Question: I would like to find a way to traverse a directory tree in a bottom-up fashion using Python. The goal would be to find a single directory that would be an unknown distance above or below the current directory.
I made a diagram that I hope makes my question more clear:

The red box is the starting point and the green boxes are possible locations of the destination folder, of which only one needs to be found, not both.
If the destination box is /One/_One/_One, then I would expect the script to go up to /One, then traverse all the way down into /One/_One/_One.
If the destination folder is /Three, then I would expect the script to do the same as above, and then proceed to /Two and /Two/_Two, not finding it, and then finally reaching /Three. Alternatively, after checking all of /One, it would go to / and then find /Three, skipping the traversal of /Two.
Any help would be appreciated. I have been looking at all of the os.path and os.walk methods, but haven't found my solution yet.
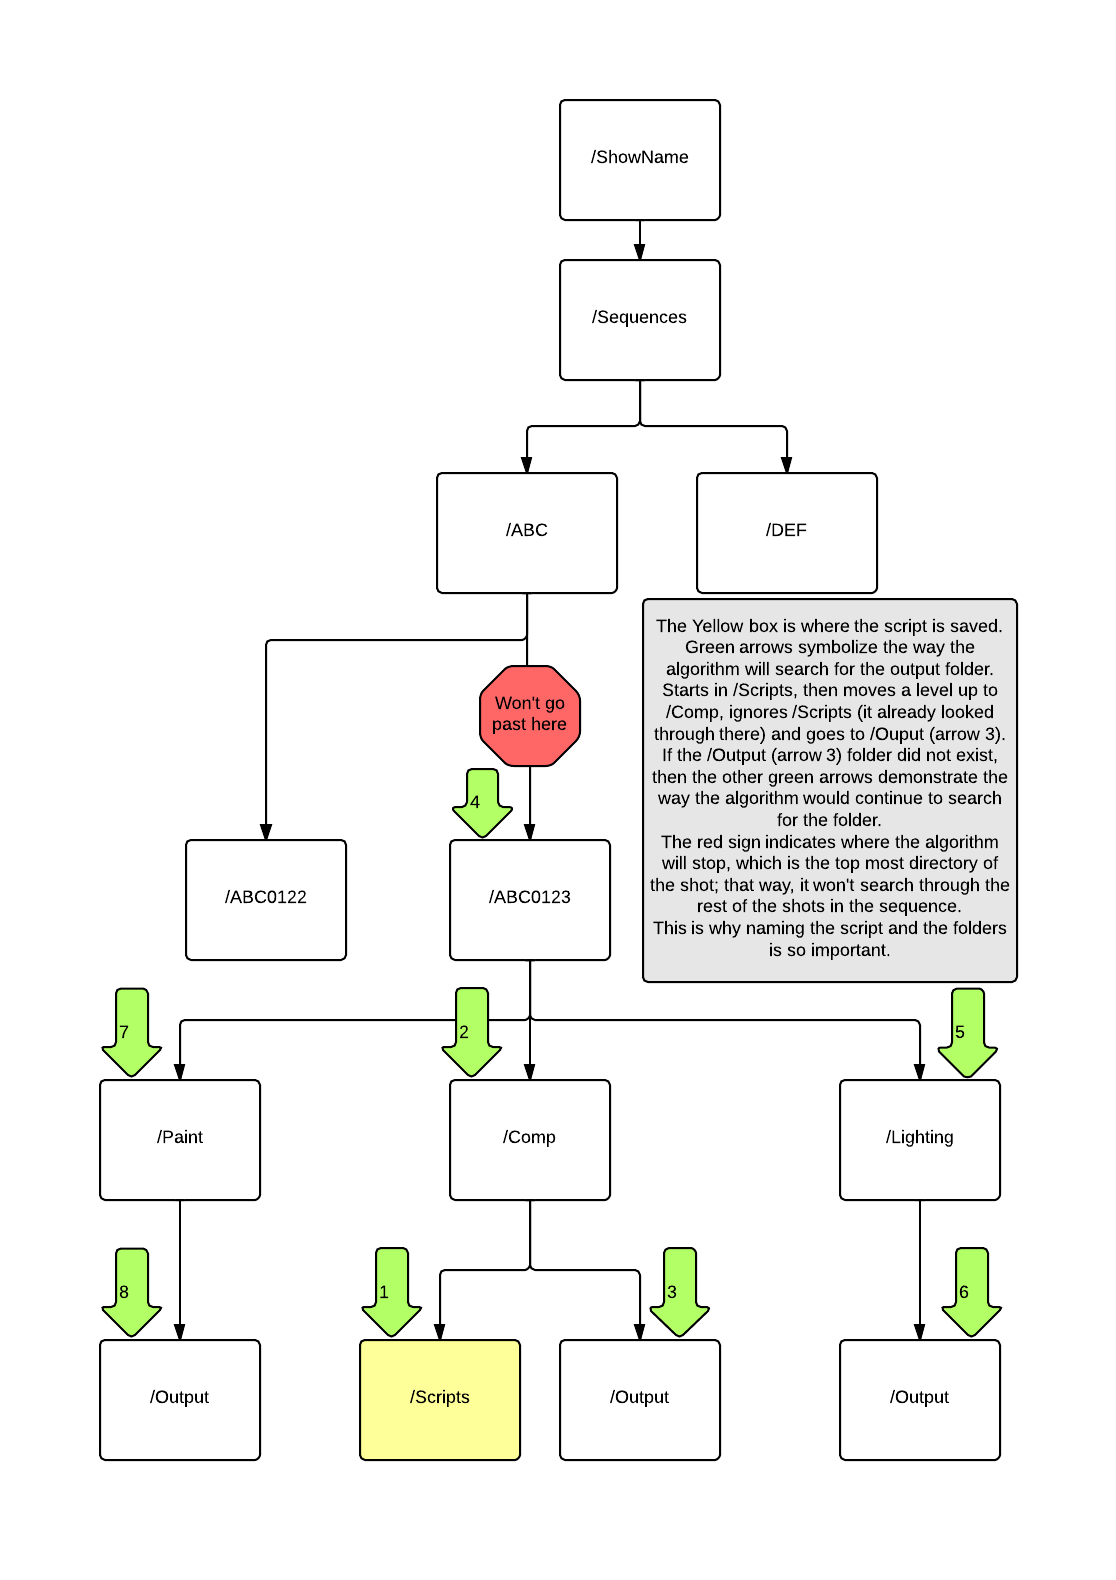
Answer: The key to this lies in the following documentation for <URL>:
> When topdown is True, the caller can modify the dirnames list in-place (perhaps using del or slice assignment), and walk() will only recurse into the subdirectories whose names remain in dirnames
Armed with that, you simply have to think of this problem as a tree-search where you start with the root at the first node, and every time you don't find the solution, you pop up a level and perform a tree search again, .
Let's say I have the following:
'''
start_path = 'ABC0123/Comp/Scripts'
searching_for ='Some_File'
'''
I can do the following:
'''
last_root = start_path
current_root = start_path
found_path = None
while found_path is None and current_root:
pruned = False
for root, dirs, files in os.walk(current_root):
if not pruned:
try:
# Remove the part of the tree we already searched
del dirs[dirs.index(os.path.basename(last_root))]
pruned = True
except ValueError:
pass
if searching_for in files:
# found the file, stop
found_path = os.path.join(root, searching_for)
break
# Otherwise, pop up a level, search again
last_root = current_root
current_root = os.path.dirname(last_root)
'''
The first iteration this should search the ''ABC0123/Comp/Scripts'' directory. Then, if it doesn't find ''Some_File'', it will search the ''ABC0123/Comp'' directory, skipping the 'Scripts' directory. And then it will search the ''ABC0123'' directory, skipping ''Comp'' and everything underneath it.
Here's some example output of the traversal. 'CR' is 'current_root', 'LR' is 'last_root', and 'Exploring' is the 'root' in the current step of the 'walk'. In this case the file was in 'ABC0123/Paint/Output':
'''
CR: 'ABC0123/Comp/Scripts/', LR: 'ABC0123/Comp/Scripts/'
Exploring: 'ABC0123/Comp/Scripts/'
CR: 'ABC0123/Comp/Scripts', LR: 'ABC0123/Comp/Scripts/'
Exploring: 'ABC0123/Comp/Scripts'
CR: 'ABC0123/Comp', LR: 'ABC0123/Comp/Scripts'
Exploring: 'ABC0123/Comp'
Exploring: 'ABC0123/Comp/Output'
CR: 'ABC0123', LR: 'ABC0123/Comp'
Exploring: 'ABC0123'
Exploring: 'ABC0123/Lighting'
Exploring: 'ABC0123/Lighting/Output'
Exploring: 'ABC0123/Paint'
Exploring: 'ABC0123/Paint/Output'
>>> found_path
'ABC0123/Paint/Output/Some_File'
'''
Also note that it's not really clear if you're searching for a directory or a file. My code assumes that latter, but if it's the former simply change:
'''
if searching_for in files:
'''
to
'''
if searching_for in dirs:
'''
But note that in both cases, it's assuming there is a single, globally (within the max tree depth) unique file/dir you are searching for, or that the first instance of that file/dir you come across is the one you're looking for. For example, as written you couldn't search for 'Paint/Output' specifically. You should be able to pretty easily figure out how to modify the search conditions to allow this however.